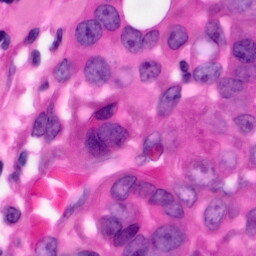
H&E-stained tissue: Pancreatic